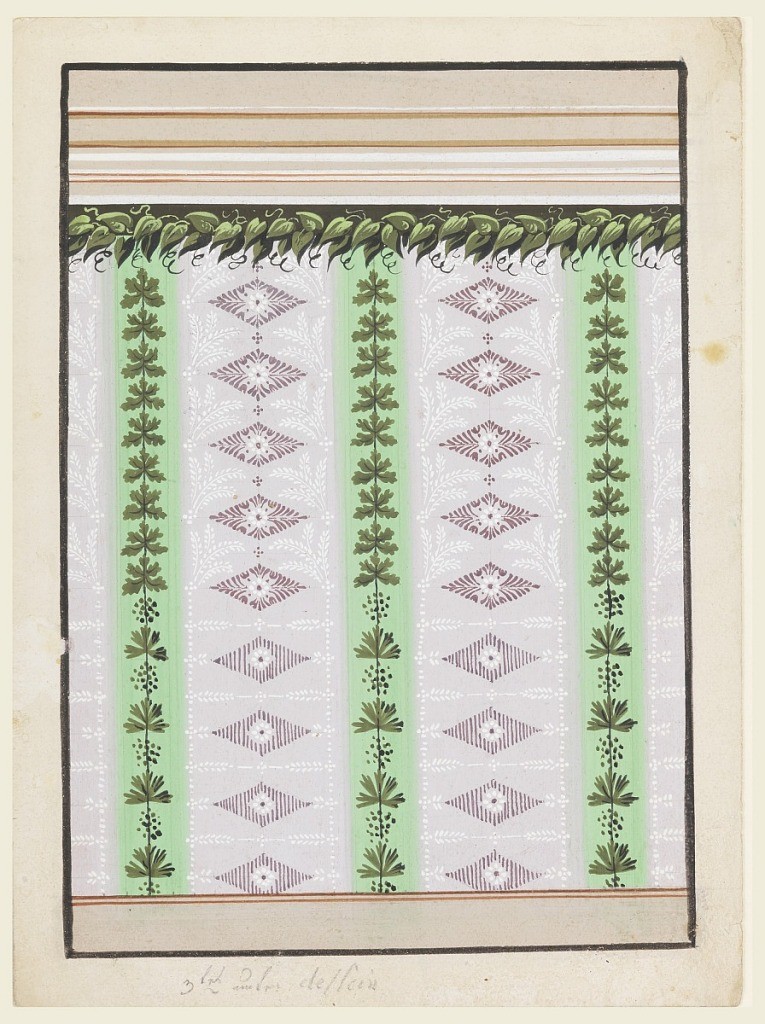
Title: Wallpaper Design
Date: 1840–60
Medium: Brush and gouache, graphite on white paper
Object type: Drawing
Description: A dado is shown at the bottom, and a high entablature on top. The panel is divided into narrow green and wide lilac vertical stripes. Alternative suggestions are made for their decorations in the lower and in the upper part of the design; rows of alternate leaves and bunches of grapes, and row of leaves, respectively, for the narrow stripes; lozenges of a richer design between bunches of boughs, respectively, for the broad stripes. A leaf garland, the upper part of which has a black background, is show on top.